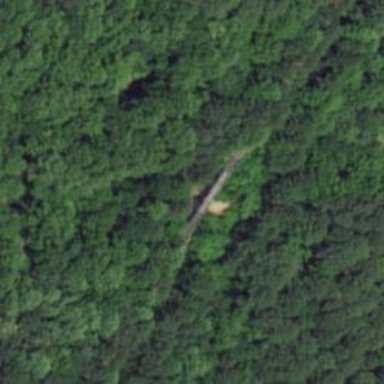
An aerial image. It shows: Preserved railway bridge.